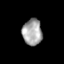
Tissue: skin
Cell type: Epithelial cells
Senescence score: 0.2014
Nuclear area (px): 510
Mean DAPI intensity: 163.757